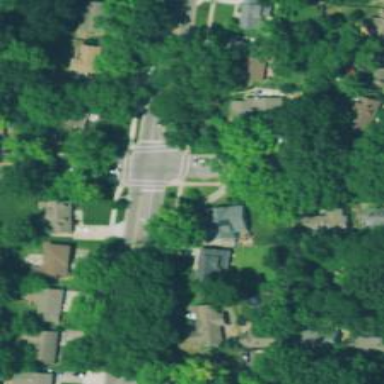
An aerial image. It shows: Solid crossing edge road marking.